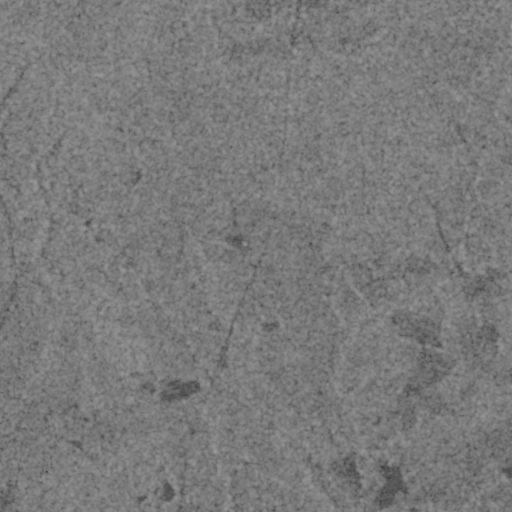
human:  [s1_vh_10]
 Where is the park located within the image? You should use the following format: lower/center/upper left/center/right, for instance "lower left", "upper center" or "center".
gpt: The park is located in the upper right of the image.
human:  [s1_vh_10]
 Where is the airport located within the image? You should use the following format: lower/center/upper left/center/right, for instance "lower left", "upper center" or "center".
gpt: There is no airport in the image.

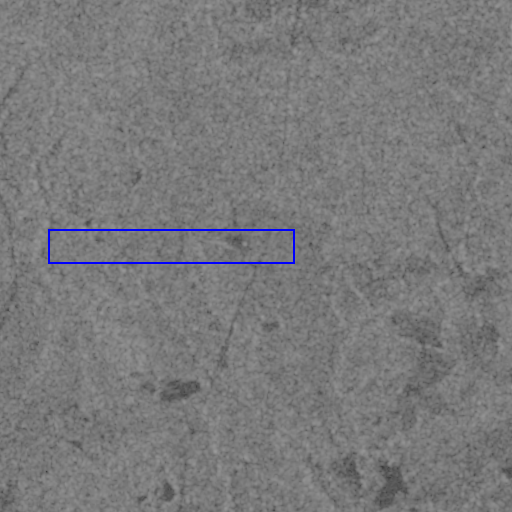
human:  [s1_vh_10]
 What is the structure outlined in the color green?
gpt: There is no green outline.
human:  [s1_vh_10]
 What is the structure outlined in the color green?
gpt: There is no structure outlined in green.